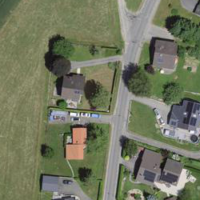
EUNIS habitat code: 55
Species observed at this site:
Silene dioica